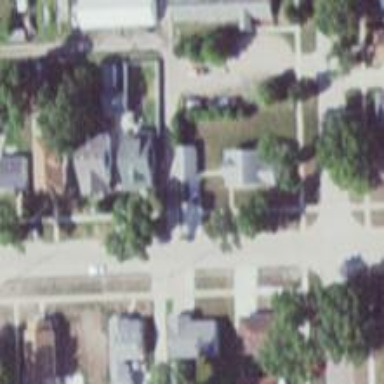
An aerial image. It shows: Alley classified as service road.